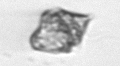
Label: Kryptoperidinium_triquetrum